Question: CSS border radius does affect button rendering (I see it's round form), but does not affect how it interacts with the user (I still can click button outside its border). How should I fix it?
I see the behavior in Chrome.
'''
button
{
cursor: pointer;
outline: none;
background-size: 100% 100%;
background-color: red; /*transparent;*/ /* It's actually red and ROUND. */
background-position: center center;
background-repeat: no-repeat;
border: 0px;
-webkit-border-top-left-radius: 73px;
-webkit-border-top-right-radius: 73px;
-webkit-border-bottom-left-radius: 73px;
-webkit-border-bottom-right-radius: 73px;
width: 146px; height: 146px;
background-image: url('leftarrow.png');
}
'''

Regards,
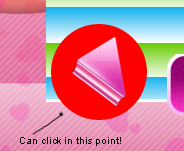
Answer: It's not actually "broken", since it's the way it's supposed to work, so you can't really fix it, all elements render as rectangles in the browser (if you inspect the round button, you'll see it covers a rectangular area)
You can either (as @Greg pointed out) use the '<area>' tag, or you can use JavaScript to do the following:
- -